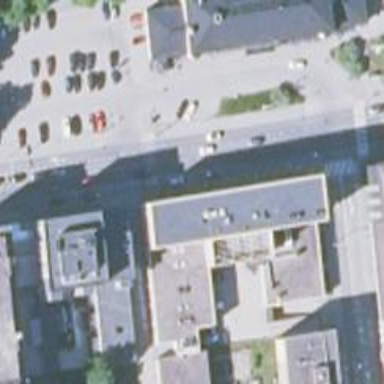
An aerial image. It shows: Healthcare clinic.